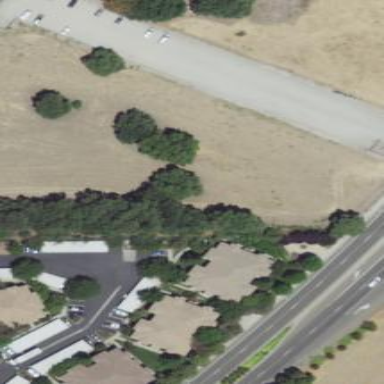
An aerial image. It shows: Unpaved surface parking area.